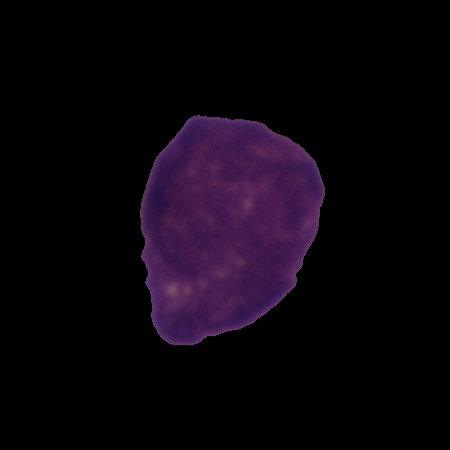
Label: cancer